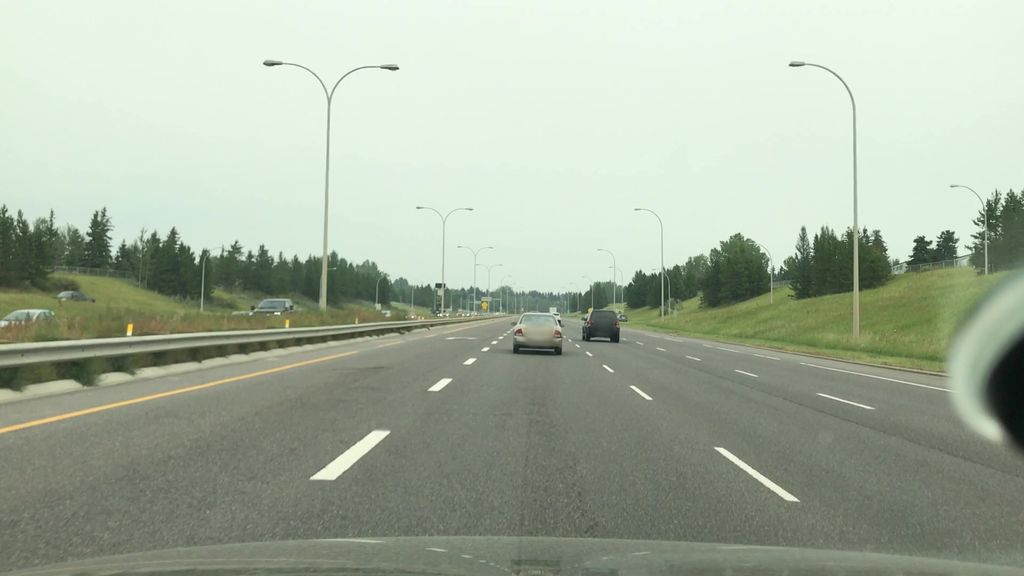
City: edmonton